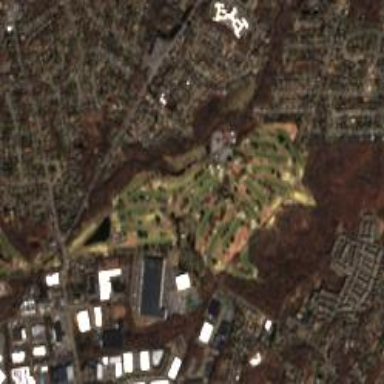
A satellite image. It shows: Golf course.